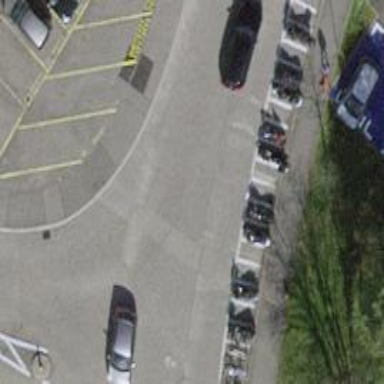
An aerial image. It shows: Bicycle parking facility.